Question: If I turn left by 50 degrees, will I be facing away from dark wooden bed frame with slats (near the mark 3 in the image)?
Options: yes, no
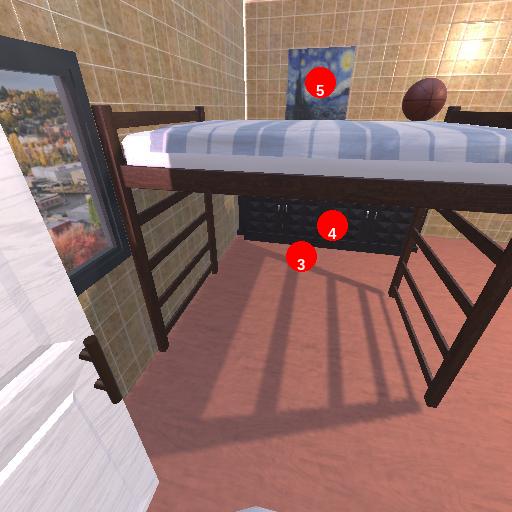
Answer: yes